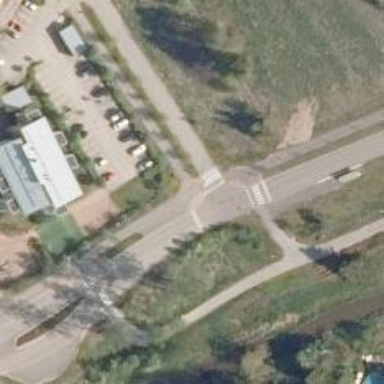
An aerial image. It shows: Asphalt cycleway.